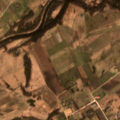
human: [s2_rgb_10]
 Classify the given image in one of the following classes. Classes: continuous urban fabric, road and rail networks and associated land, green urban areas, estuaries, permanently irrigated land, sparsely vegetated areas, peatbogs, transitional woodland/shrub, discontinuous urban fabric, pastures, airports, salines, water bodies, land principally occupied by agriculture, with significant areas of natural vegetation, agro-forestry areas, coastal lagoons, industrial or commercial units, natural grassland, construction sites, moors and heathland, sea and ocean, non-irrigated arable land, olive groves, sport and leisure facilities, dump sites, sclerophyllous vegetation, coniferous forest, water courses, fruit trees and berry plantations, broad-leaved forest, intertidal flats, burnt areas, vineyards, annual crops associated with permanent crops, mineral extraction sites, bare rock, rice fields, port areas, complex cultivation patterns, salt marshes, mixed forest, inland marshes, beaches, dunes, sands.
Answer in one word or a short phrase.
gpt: discontinuous urban fabric, industrial or commercial units, pastures, complex cultivation patterns, land principally occupied by agriculture, with significant areas of natural vegetation